Question: This post is actually divided in two questions:
## Which kinds of associations classes/interfaces usually have?
I'd say there are at least 3 kinds of dependencies:
- - 'class A''class B''class A''class B'- 'class A''class B''class B''class A'
Are these the only kind of associations between classes? Are my interpretations of what they mean correct?
## Which kind of dependencies are of our interest to show on UML diagrams (mostly class/package diagrams)?
Up until now, I've mostly only put in class diagrams arrows depicting dependencies associations. But now that I think of it, most of the time I look at class diagrams, I'll find something along the lines of

where only 'Inherits' and 'Uses' associations are shown. But those 'Uses' in the class diagram aren't really the same kind of 'Uses' I've defined above. They are just a way of telling you there's a getter on a class of a type that's not a primitive.
I guess that if I had to look to some system's documentation I'd like to know how different classes in the system depend on each other. I'd definetely like to have some sort of 'Dependency Graph' to look at.
Would it better to restrict class diagrams to 'Inherits/Uses' associations and then have other diagram/graph that shows 'Depends/Uses' associations?
How do you prefer it, and why?
Thanks
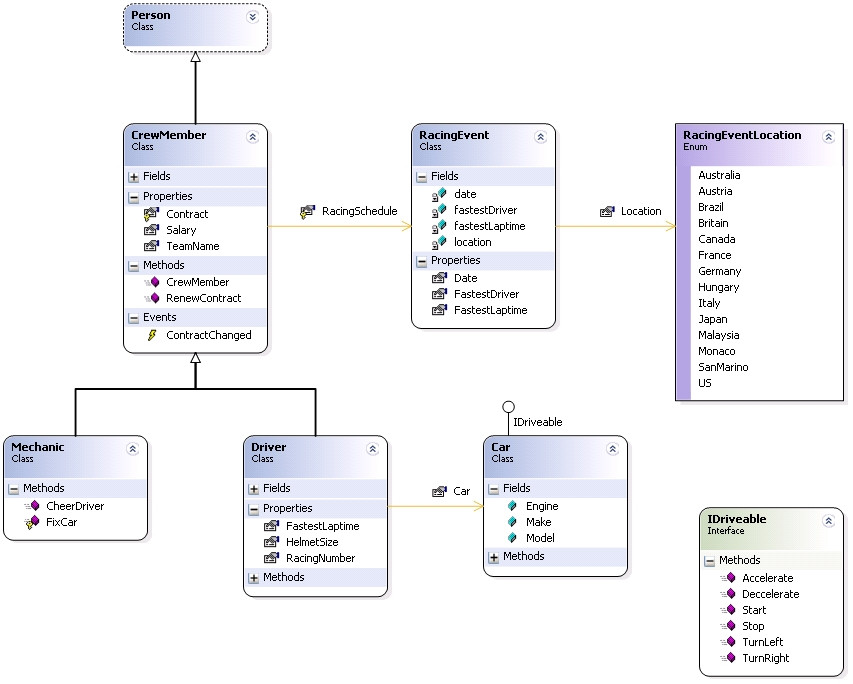
Answer: First, you should stop talking about inheritance, depends and uses relationships as "associations". The word "Association" has a particular meaning in UML; see below.
Of the three relationships you mentioned, it is conventional to only show the inheritance (technically Generalization) relationships in a class diagram. They are represented using solid lines with open triangle arrowheads.
If you wanted to show depends / uses relationships between classes, you should use the UML Dependency notation; i.e. a dashed line with a "vee" arrowhead.
The other kind of relationship that is commonly depicted in an class diagram is an Association; i.e. information-carrying relationships between instances of classes, that are typically represented using (for example) pointers, or database foreign keys / indexes.
I guess it is a matter of personal preference, but I wouldn't want to see depends/uses relationships on an object diagram. It is difficult enough to layout the Generalization and Association lines. Other lines are simply going to make the diagram too "busy".
The UML User Guide says:
>